Question: I created a UISwitch using this code...
'''
UISwitch *switch = [[UISwitch alloc]initWithFrame:CGRectMake(110, 230, 60, 60)];
[window addSubview:switchView];
[switchView release];
'''
The created button will be....

The default properties are,
1. It contains "ON" & "OFF" states
2. The OFF button is white & the ON button is in blue color
I want to create a customized switch, so that the background color & text in the switch should be changed. Is it possible? Please explain in detail.
Thanks in Advance,
Rajkanth
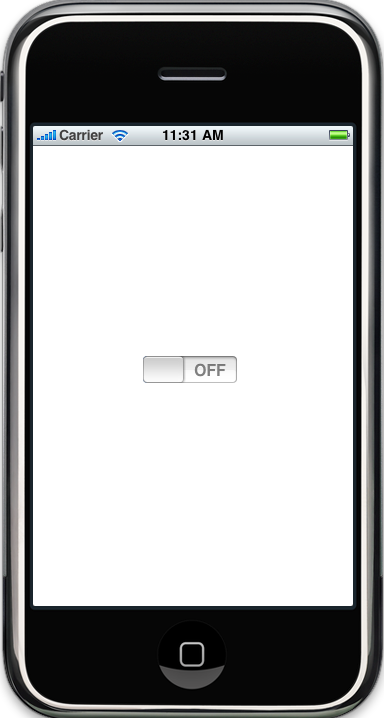
Answer: You can not modify UISwitch control unless and until you write your own control,
But best way so far, you can used UISegmentControl and handle event on it to switch the on.png and off.png images.
'''
UISegmentedControl* switchView=[[UISegmentedControl alloc] initWithItems:[[[NSMutableArray alloc] initWithObjects:@"On",@"Off",nil] autorelease]];
[switchView setFrame:CGRectMake(20,365,140,28)];
switchView.selectedSegmentIndex=0;
switchView.segmentedControlStyle=UISegmentedControlStyleBar;
[switchView setImage:[UIImage imageNamed:@"onSelected.png"] forSegmentAtIndex:0];
[switchView setImage:[UIImage imageNamed:@"off.png"] forSegmentAtIndex:1];
[switchView addTarget:self action:@selector(checkOnOffState:) forControlEvents:UIControlEventValueChanged];
self.navigationItem.titleView=switchView;
'''
and write checkOnOffState method code like this-
'''
-(IBAction)checkOnOffState:(id)sender{
UISegmentedControl* tempSeg=(UISegmentedControl *)sender;
if(tempSeg.selectedSegmentIndex==0){
[tempSeg setImage:[UIImage imageNamed:@"onSelected.png"] forSegmentAtIndex:0];
[tempSeg setImage:[UIImage imageNamed:@"off.png"] forSegmentAtIndex:1];
}
else{
[tempSeg setImage:[UIImage imageNamed:@"on.png"] forSegmentAtIndex:0];
[tempSeg setImage:[UIImage imageNamed:@"offSelected.png"] forSegmentAtIndex:1];
}
}
'''